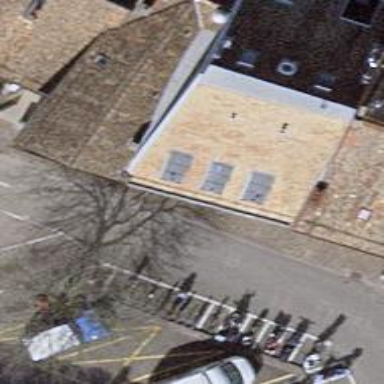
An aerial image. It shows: Beauty shop.